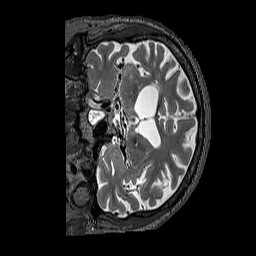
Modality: T2w
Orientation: coronal
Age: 70
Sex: male
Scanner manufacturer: siemens
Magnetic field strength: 3 T
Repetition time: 3.2 s
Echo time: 0.567 s